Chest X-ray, PA view. Patient: 27 years old, sex F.
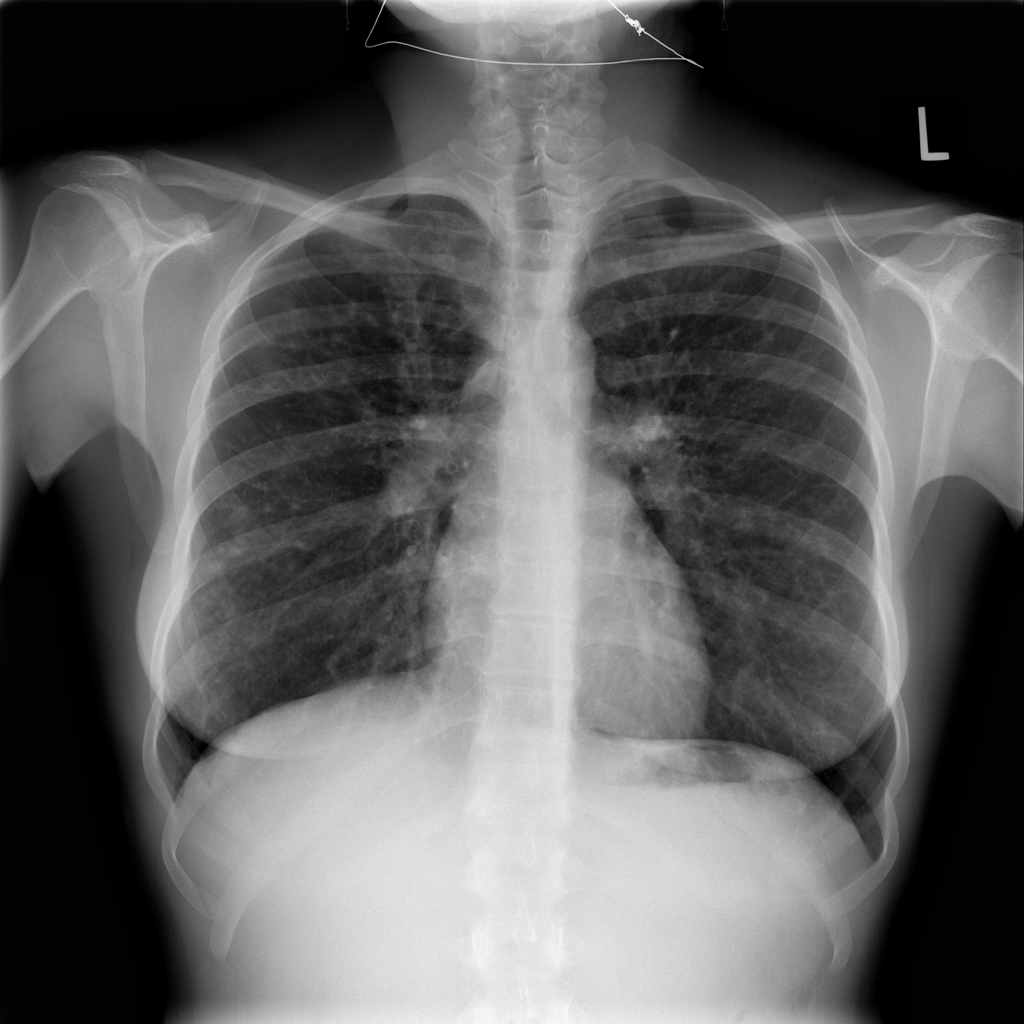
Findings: No Finding